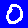
Digit: 0